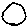
Label: circle